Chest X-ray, PA view. Patient: 60 years old, sex M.
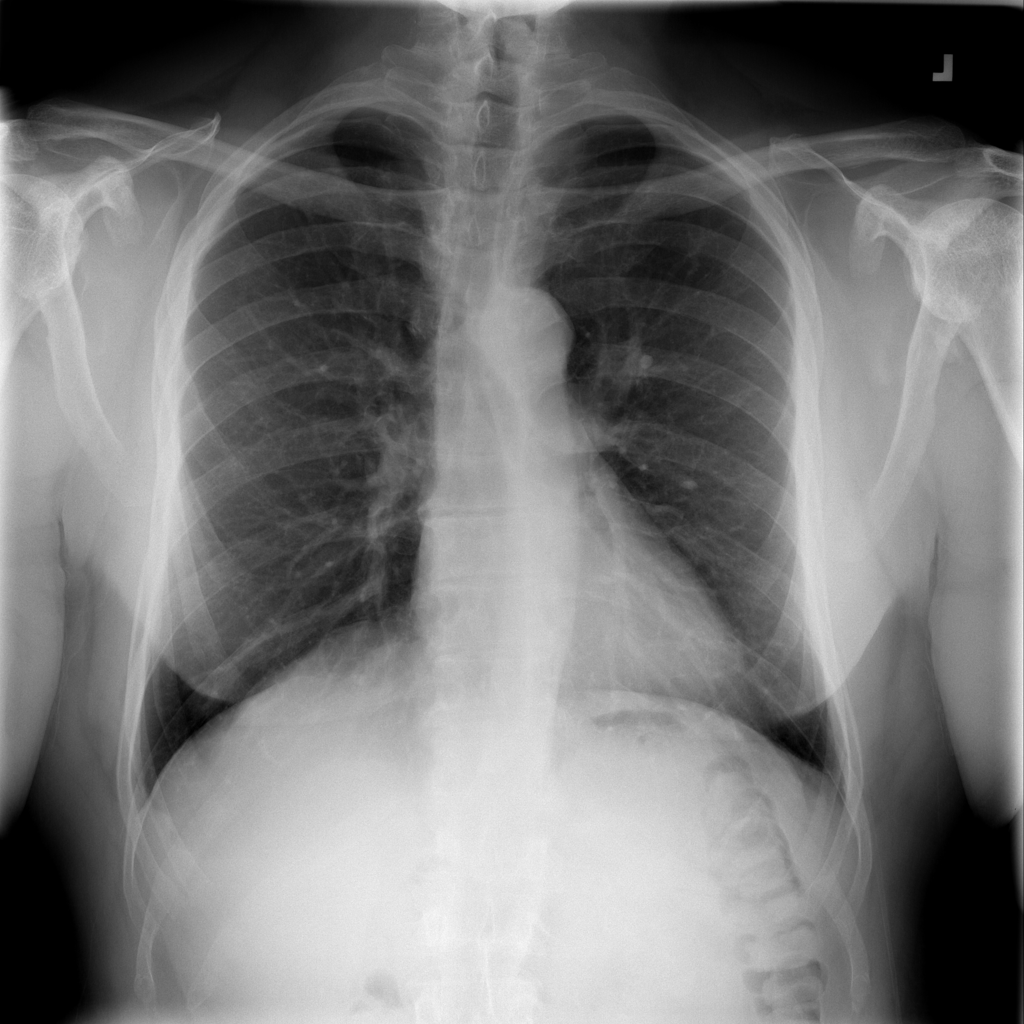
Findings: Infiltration